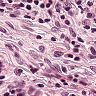
Metastatic tissue present: no